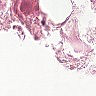
Metastatic tissue present: no